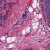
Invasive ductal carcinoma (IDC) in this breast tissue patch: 0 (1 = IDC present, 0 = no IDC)